Interaction volume radius: 5 \u00c5
Interaction volume height: 10 \u00c5
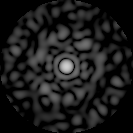
Disorder parameter: 0.8837